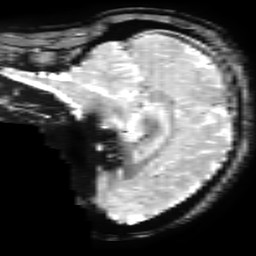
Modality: T2starw
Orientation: sagittal
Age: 52
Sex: female
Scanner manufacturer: ge
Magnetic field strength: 3 T
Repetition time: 0.65 s
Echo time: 0.02 s